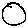
Label: moon